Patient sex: M
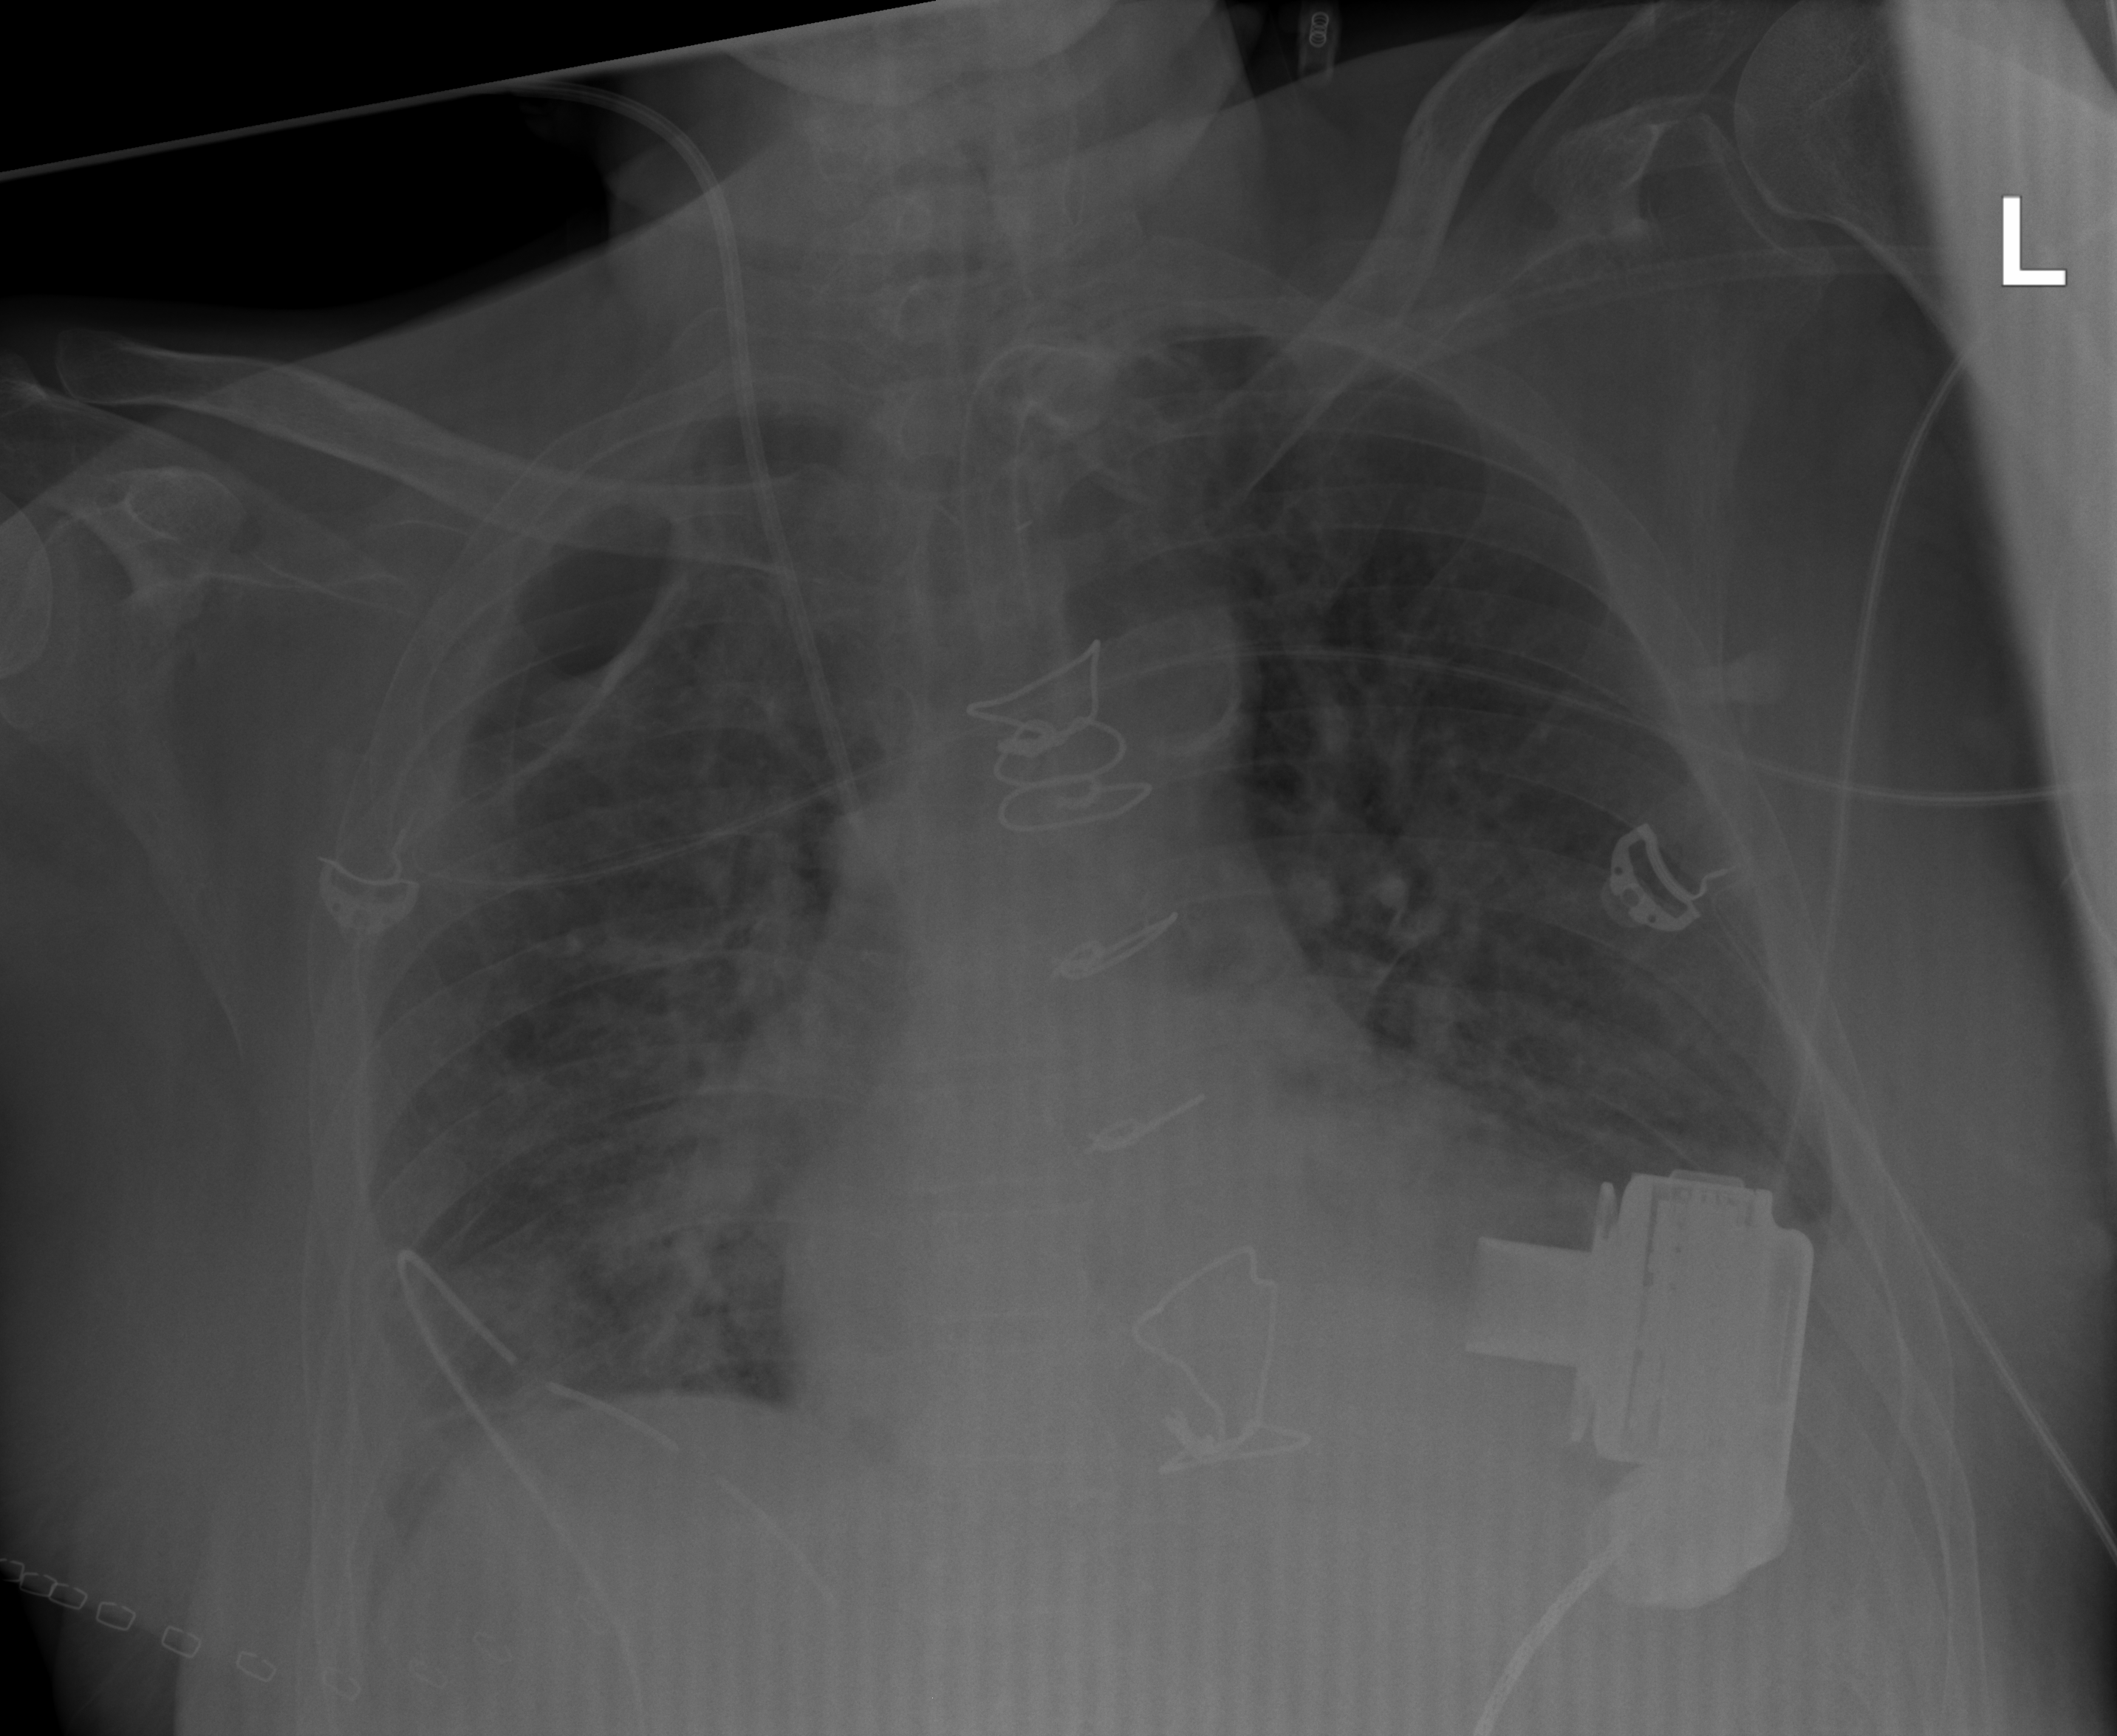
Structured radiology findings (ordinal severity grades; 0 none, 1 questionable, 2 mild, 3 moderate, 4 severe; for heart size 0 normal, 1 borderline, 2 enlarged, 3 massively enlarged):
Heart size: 1
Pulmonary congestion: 2
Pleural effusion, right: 0
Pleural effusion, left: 2
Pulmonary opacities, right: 3
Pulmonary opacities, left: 0
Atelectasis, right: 2
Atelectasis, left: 2